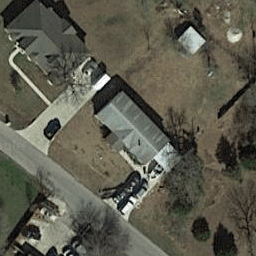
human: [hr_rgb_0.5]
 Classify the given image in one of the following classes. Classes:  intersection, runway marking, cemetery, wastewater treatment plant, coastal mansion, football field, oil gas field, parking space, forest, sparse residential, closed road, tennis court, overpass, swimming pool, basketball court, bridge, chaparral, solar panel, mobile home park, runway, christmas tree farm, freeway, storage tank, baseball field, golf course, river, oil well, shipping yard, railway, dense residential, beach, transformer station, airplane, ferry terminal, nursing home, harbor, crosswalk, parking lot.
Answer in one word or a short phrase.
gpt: sparse residential